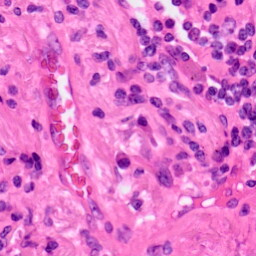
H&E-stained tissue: Lung